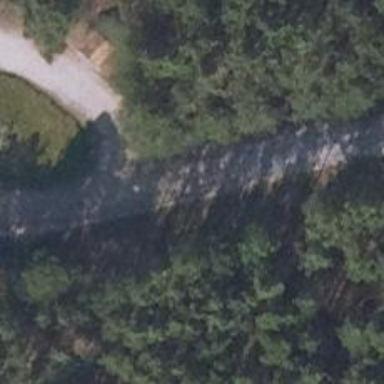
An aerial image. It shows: Unclassified road with asphalt surface.